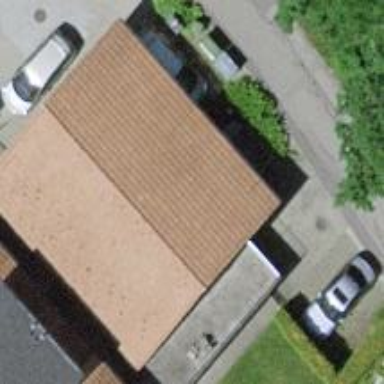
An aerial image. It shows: Group of garages.